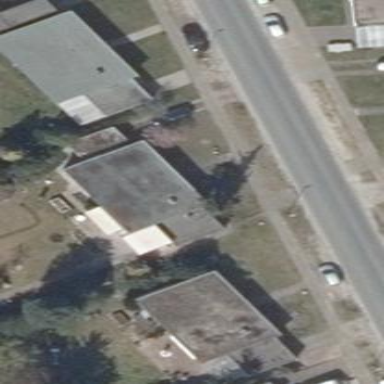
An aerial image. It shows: Detached building with flat roof. The building is painted white.